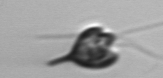
Label: Pyramimonas_longicauda